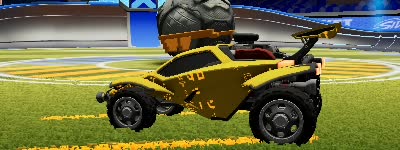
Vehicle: octane